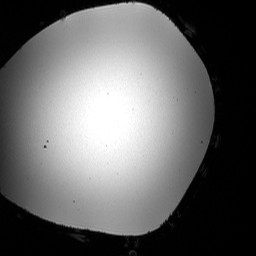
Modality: T1w
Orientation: coronal
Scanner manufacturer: siemens
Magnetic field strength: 3 T
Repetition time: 2.53 s
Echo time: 0.00169 s